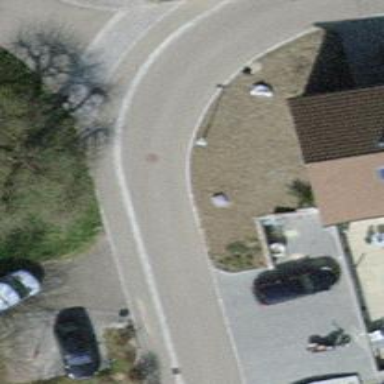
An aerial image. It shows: Residential road with asphalt surface and sidewalk on the left.